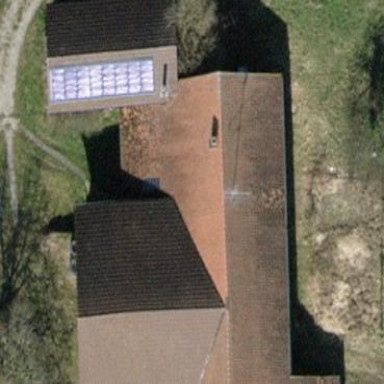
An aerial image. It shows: Farm auxiliary building with gabled roof.